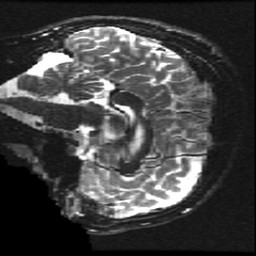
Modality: T2w
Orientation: sagittal
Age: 16
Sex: male
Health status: ill
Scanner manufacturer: ge
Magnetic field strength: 3 T
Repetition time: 7.5 s
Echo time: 0.1015 s